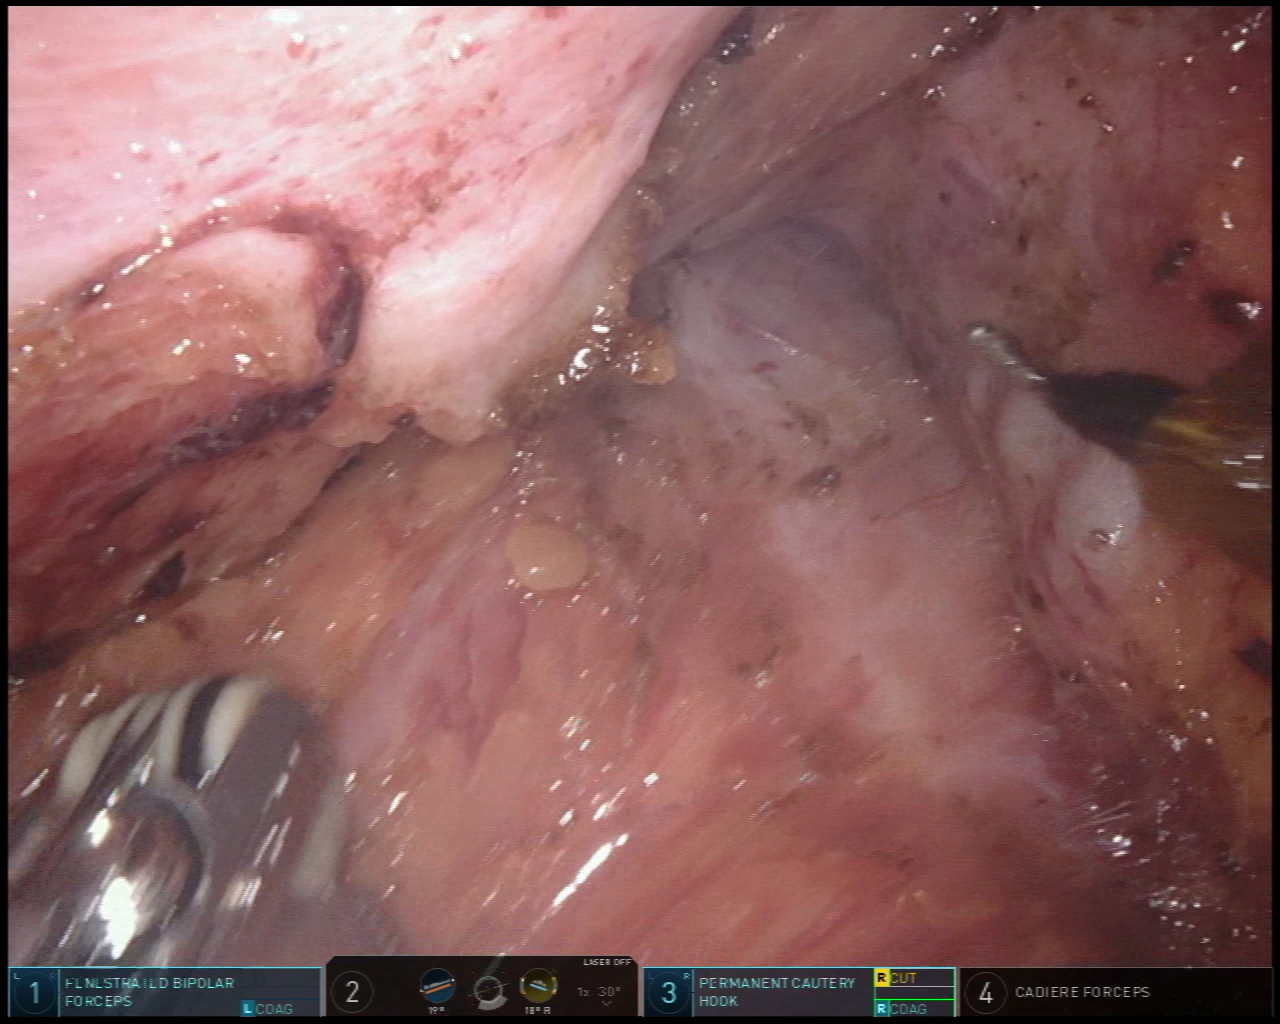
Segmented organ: vesicular_glands
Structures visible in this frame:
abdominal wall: no
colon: no
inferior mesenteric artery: no
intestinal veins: no
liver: no
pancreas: no
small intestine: no
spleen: no
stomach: no
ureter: no
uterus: no
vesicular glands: yes